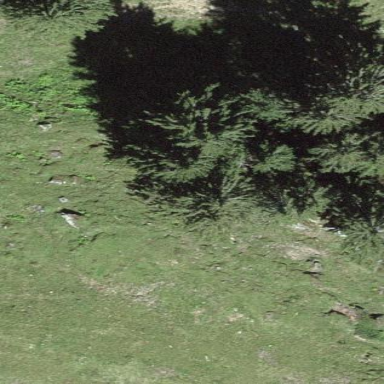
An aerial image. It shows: Forest area.